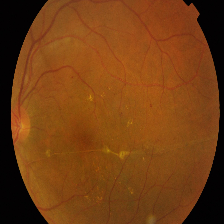
Diabetic retinopathy grade: Proliferative DR